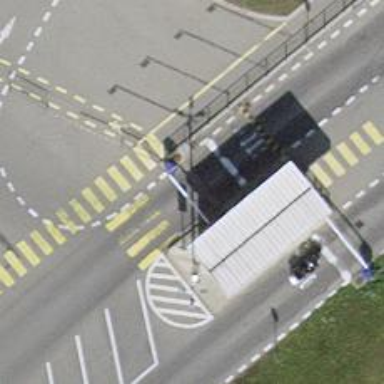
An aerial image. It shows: Lift gate barrier.